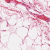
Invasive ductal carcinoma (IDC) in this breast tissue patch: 0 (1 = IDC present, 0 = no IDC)